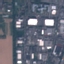
Land use / land cover: Industrial